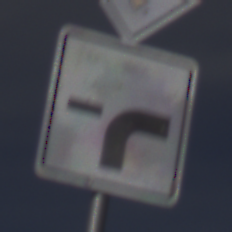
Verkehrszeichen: VerlaufVorfahrtsstrasse9
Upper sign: Vorfahrtsstrasse
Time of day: MorningAfternoon
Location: Outdoor (Nature)
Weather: PartlyCloudy
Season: NotSpecified
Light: Natural